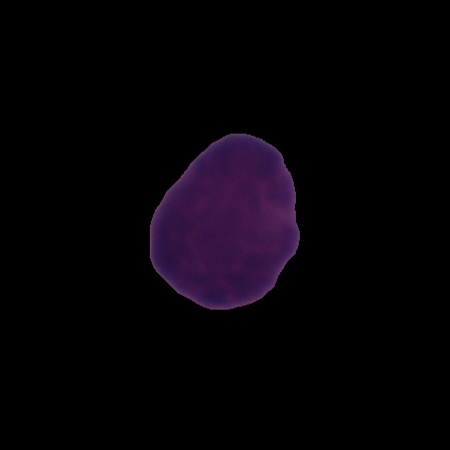
Label: healthy